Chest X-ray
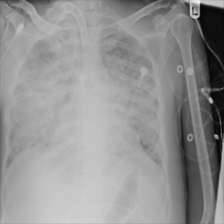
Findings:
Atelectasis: negative
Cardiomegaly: negative
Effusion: negative
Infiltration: negative
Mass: negative
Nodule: negative
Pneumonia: negative
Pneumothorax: negative
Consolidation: negative
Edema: negative
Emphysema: negative
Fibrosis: negative
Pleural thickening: negative
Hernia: negative